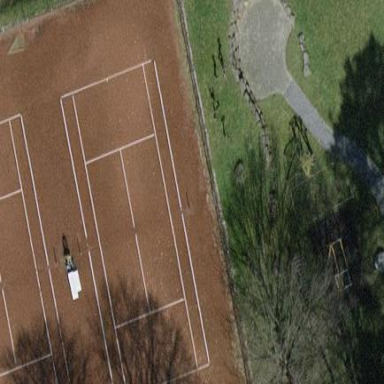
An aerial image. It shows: Tennis court on the leisure land pitch.